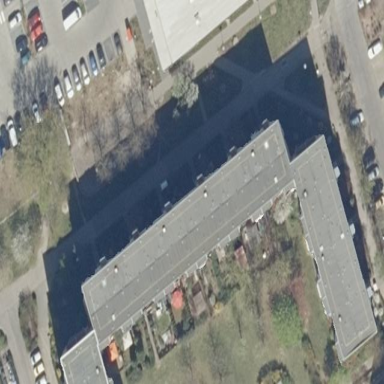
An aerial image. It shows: Building with apartments and flat roof.